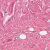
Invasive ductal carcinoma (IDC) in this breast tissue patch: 0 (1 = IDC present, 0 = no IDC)